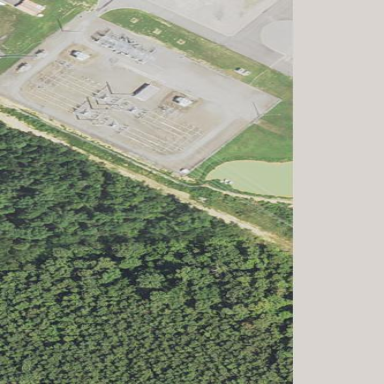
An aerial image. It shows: Power substation surrounded by fence.